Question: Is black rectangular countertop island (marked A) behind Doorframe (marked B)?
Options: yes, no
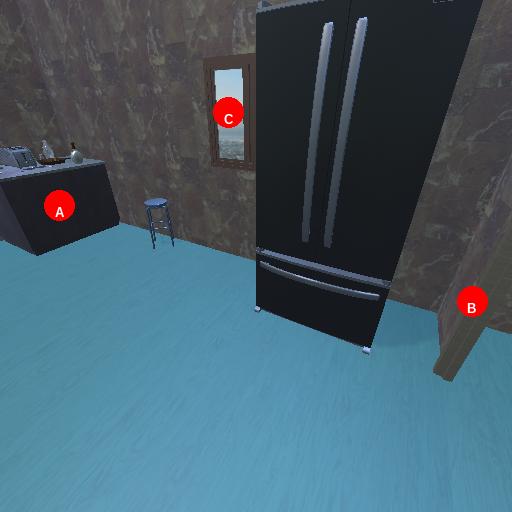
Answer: yes